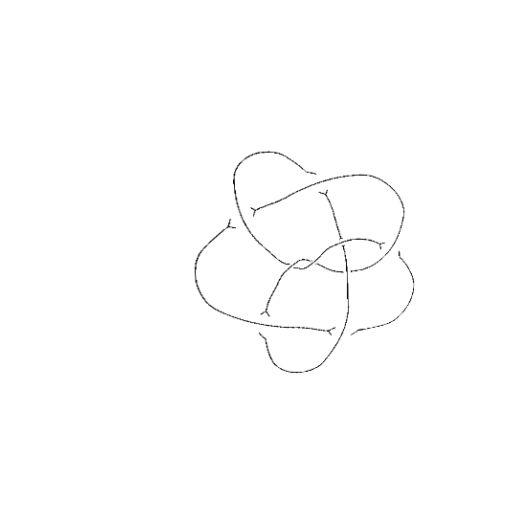
Crossing number: 9